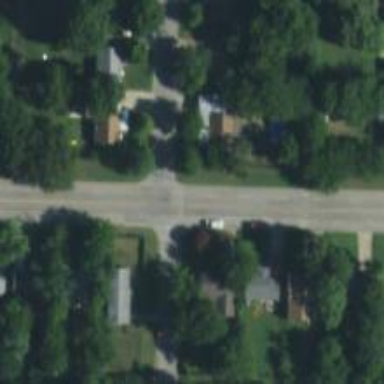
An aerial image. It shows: Road with stop sign.